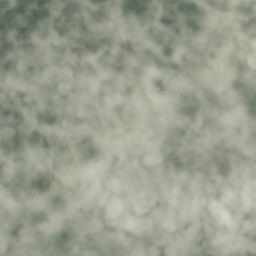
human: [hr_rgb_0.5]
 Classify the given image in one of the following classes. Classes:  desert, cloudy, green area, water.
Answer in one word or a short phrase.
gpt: cloudy